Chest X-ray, PA view. Patient: 86 years old, sex M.
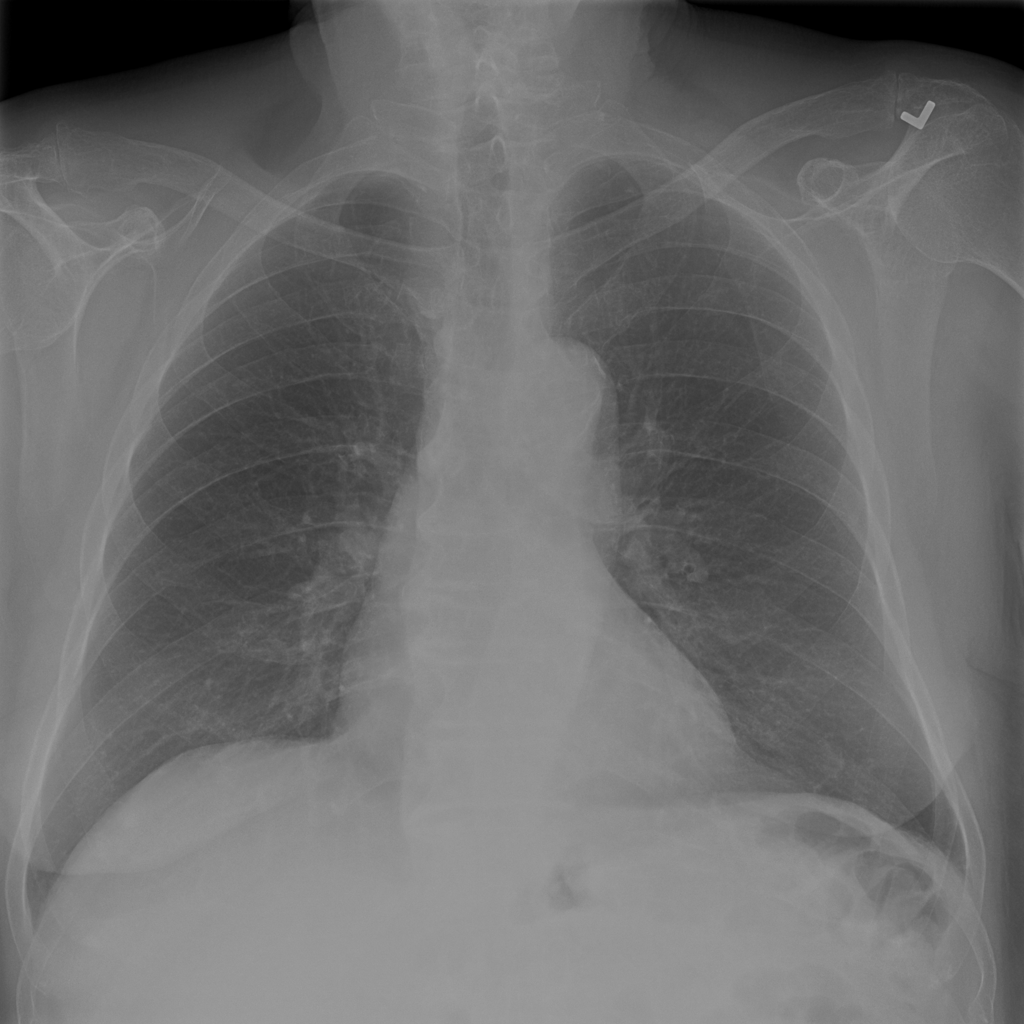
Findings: No Finding